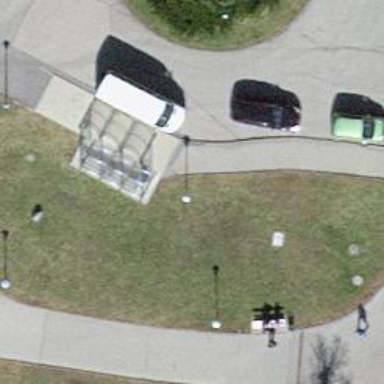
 serving as platform for public transportation."